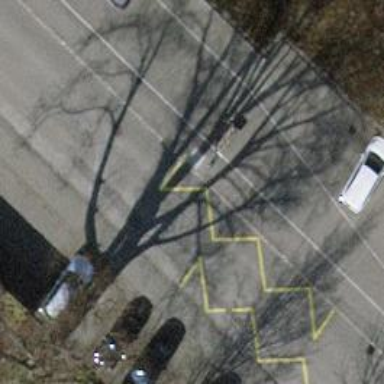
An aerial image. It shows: Bus stop with platform for public transport.